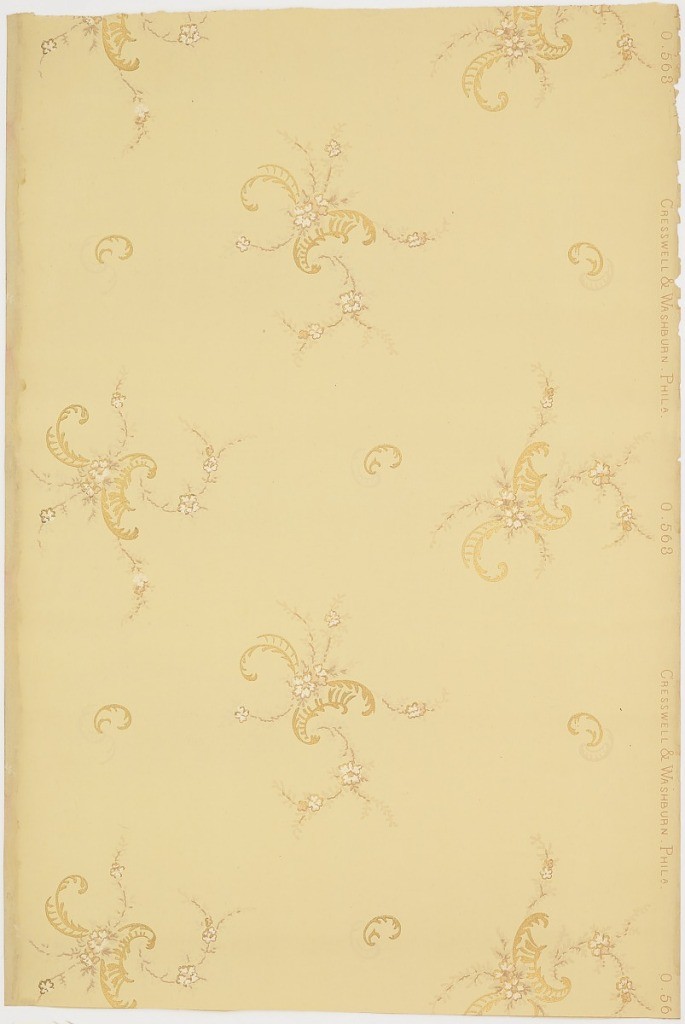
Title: Ceiling Paper
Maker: Cresswell & Washburn Ltd, Philadelphia, Pennsylvania, 1880 - 1900
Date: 1905–1915
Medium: Machine-printed paper, liquid mica
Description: Sparsely arranged floral and foliage scrolls.  Gold and shades of pink on a pale yellow ground.  Pattern number 0563.